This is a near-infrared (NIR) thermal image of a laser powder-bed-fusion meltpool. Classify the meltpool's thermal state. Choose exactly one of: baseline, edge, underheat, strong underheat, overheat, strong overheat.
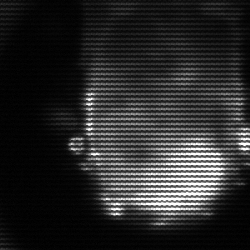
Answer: baseline